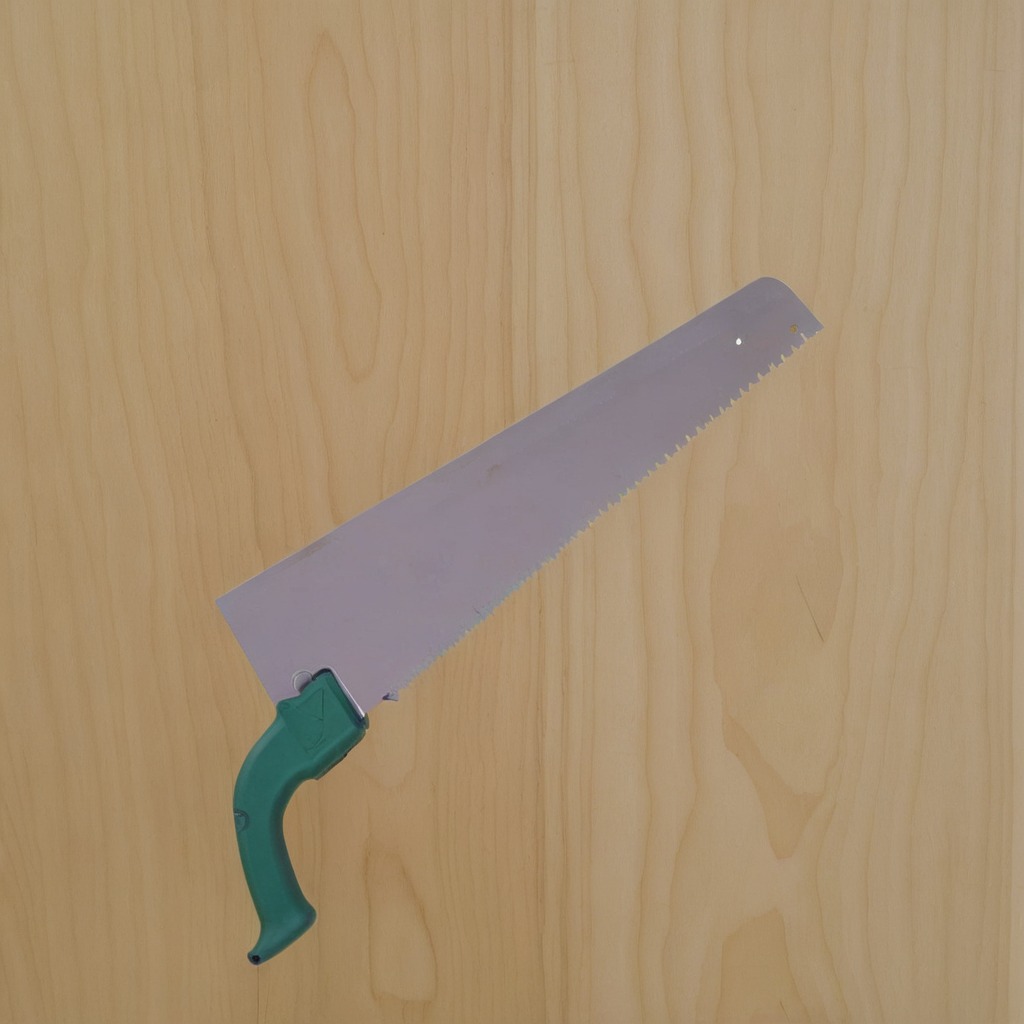
A metal saw is lying on the plywood surface.